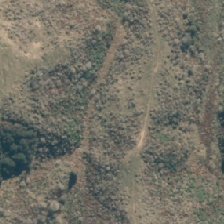
Land cover: grose_broom